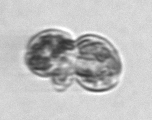
Label: Karenia